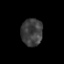
Tissue: prostate
Cell type: T cells
Senescence score: 0.2383
Nuclear area (px): 568
Mean DAPI intensity: 62